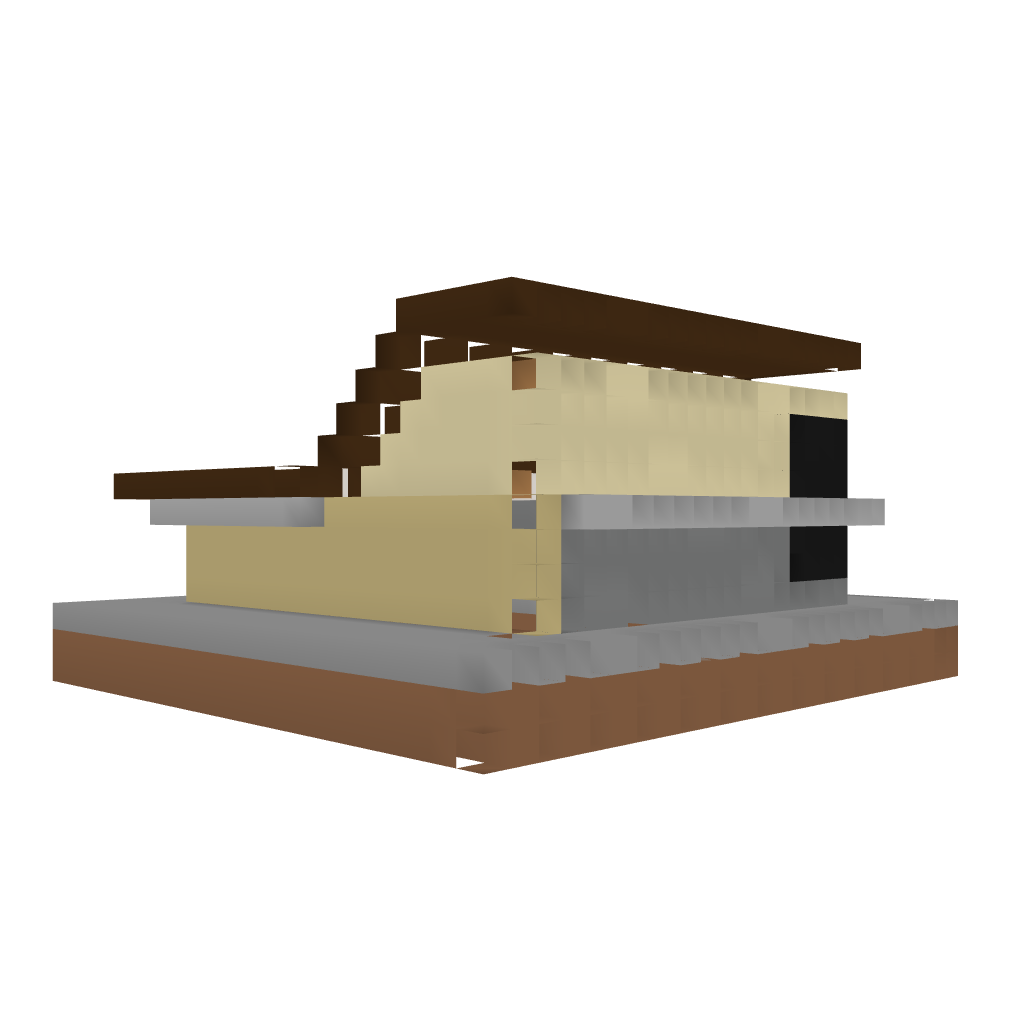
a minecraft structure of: Modern House 001